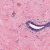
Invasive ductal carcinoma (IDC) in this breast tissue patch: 0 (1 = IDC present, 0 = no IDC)